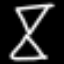
Label: hourglass